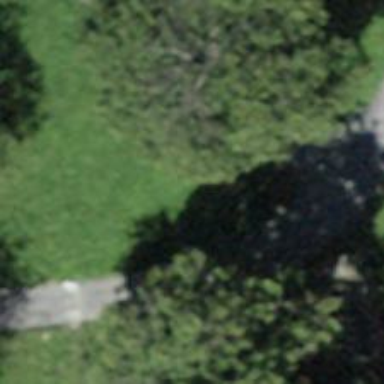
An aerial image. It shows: Bench.